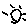
Label: sun